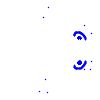
Particle: electron